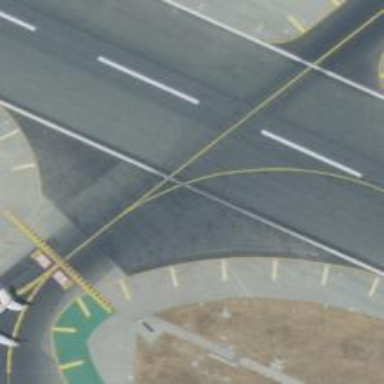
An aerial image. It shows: View of taxiway at the airport.